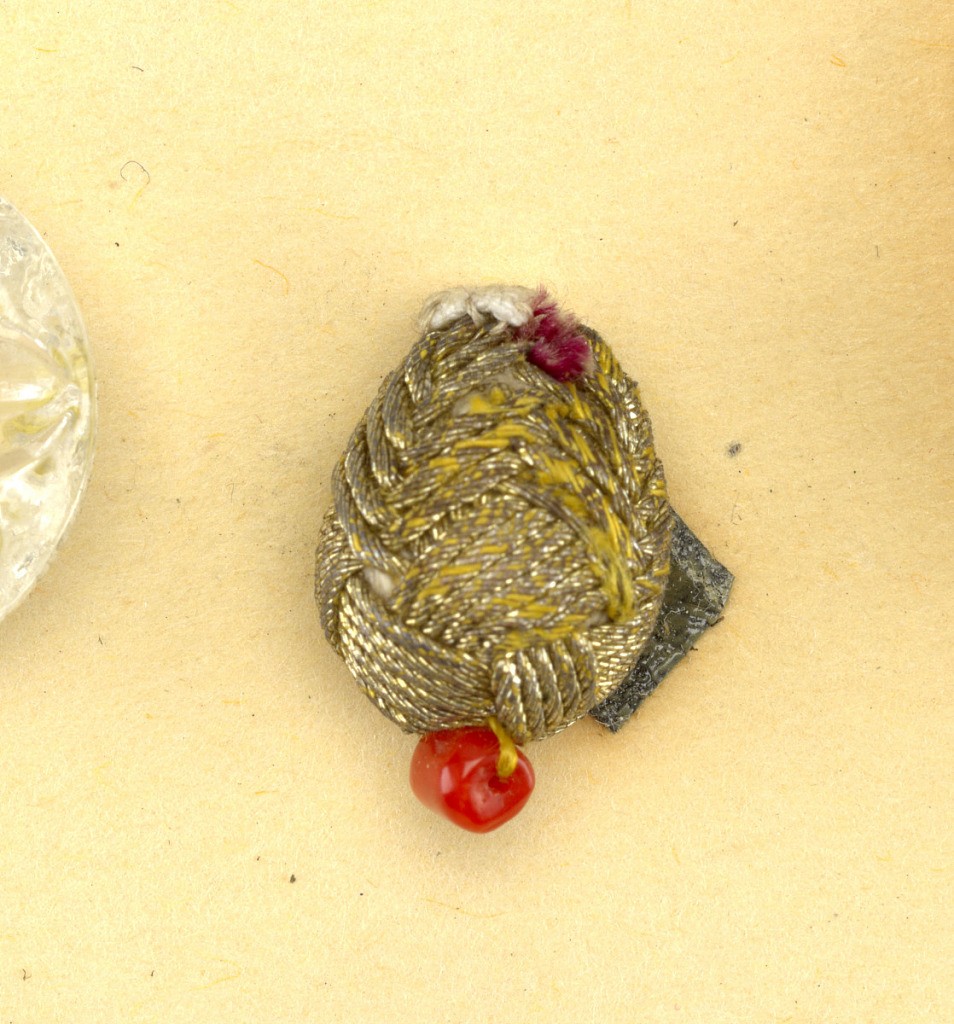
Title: Button
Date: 19th century
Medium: Gold metal thread trimed with coral
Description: Component -c is on card 15; Component -d is on card 2
Six pear-shaped buttons wrapped with gold metal thread, each trimmed with four clusters of coral beads about largest circumference and one cluster at tip.